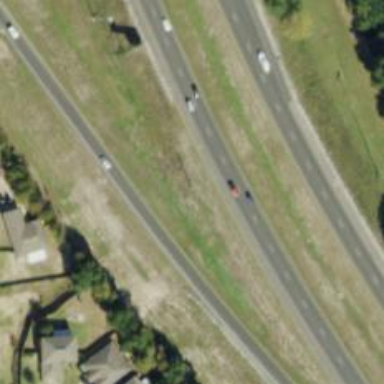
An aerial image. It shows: Motorway.